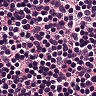
Metastatic tissue present: no